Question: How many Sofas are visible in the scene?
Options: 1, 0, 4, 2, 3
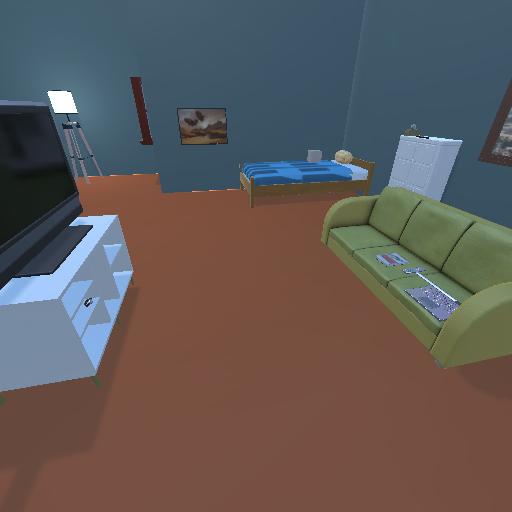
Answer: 1